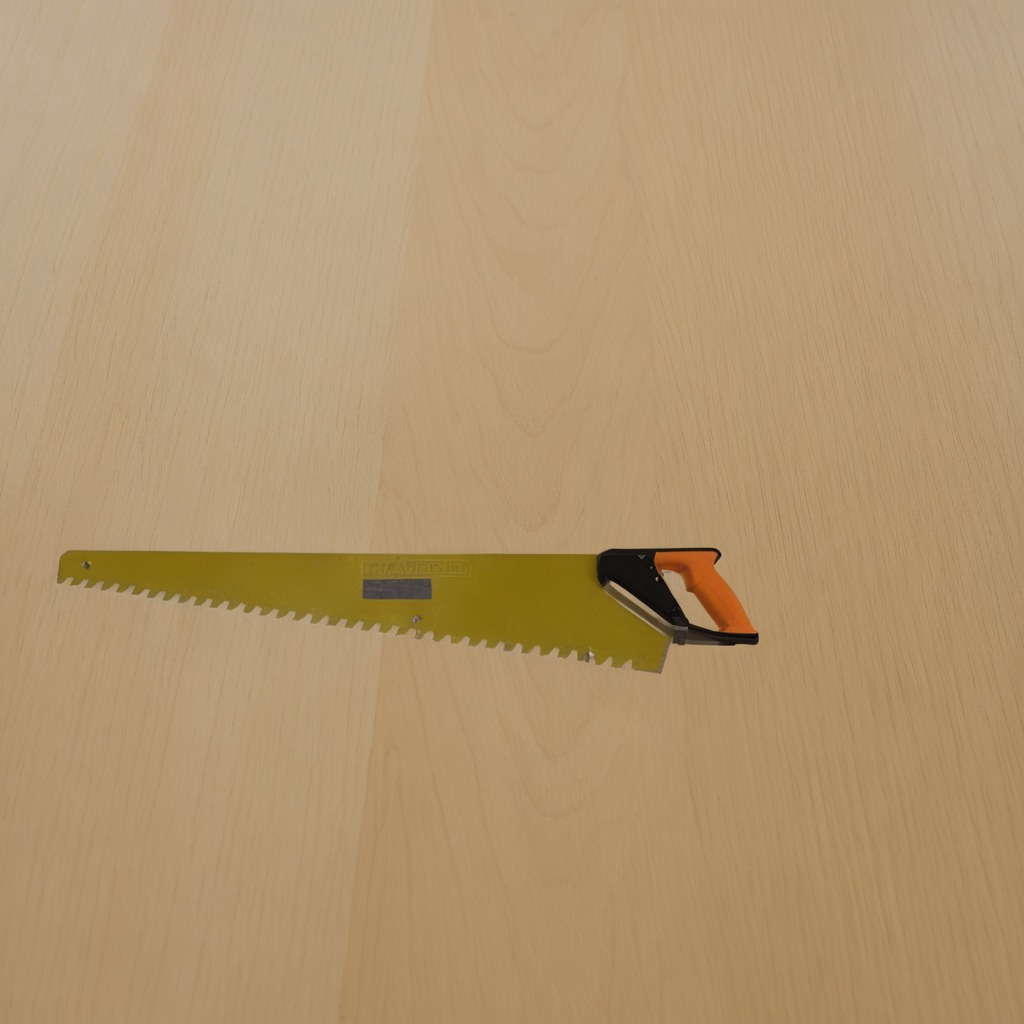
A metal saw is lying on the plywood surface in a paint workshop lit by afternoon window light.